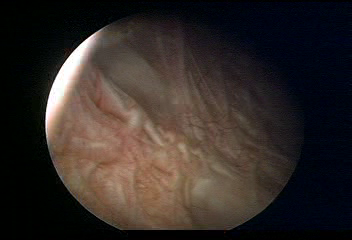
Modality: WLC
Class: Normal mucosa
Bladder cancer association: No